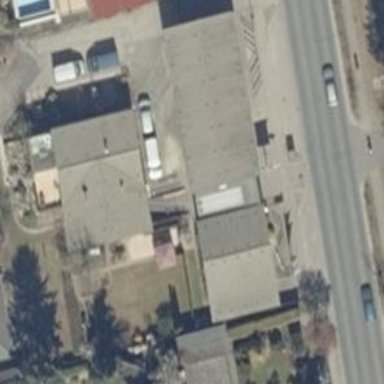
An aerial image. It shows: Hardware shop.